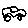
Label: car